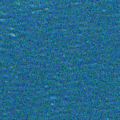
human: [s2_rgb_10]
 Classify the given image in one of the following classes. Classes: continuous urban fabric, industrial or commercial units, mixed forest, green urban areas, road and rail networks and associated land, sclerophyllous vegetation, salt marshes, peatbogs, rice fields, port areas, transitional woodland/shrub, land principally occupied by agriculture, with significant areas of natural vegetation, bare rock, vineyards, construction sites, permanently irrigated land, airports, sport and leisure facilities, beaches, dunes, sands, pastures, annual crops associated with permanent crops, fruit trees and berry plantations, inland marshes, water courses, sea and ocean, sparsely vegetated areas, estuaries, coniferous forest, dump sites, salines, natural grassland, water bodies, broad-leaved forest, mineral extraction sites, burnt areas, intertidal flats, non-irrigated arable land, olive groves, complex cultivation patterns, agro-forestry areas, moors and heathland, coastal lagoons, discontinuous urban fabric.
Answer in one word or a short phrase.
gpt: sea and ocean